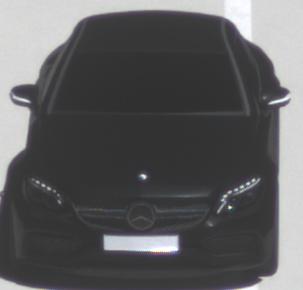
Make: Mercedes-Benz
Model: C 43 AMG
Detailed model: C-Class (205) AMG Limousine
Model produced from: 2016/10
Model produced until: 2018/04
Doors: 4
Color: black
Road condition: wet road
Daytime: midday
Contrast: high contrast